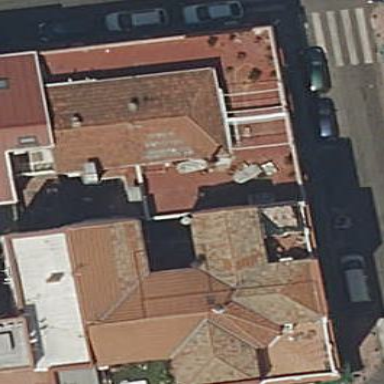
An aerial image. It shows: Residential building.